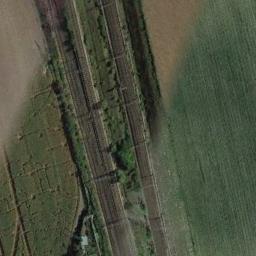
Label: railway